Question: So I have this code :
'''
if($farateze_dec == 0 or $farateze_dec == NULL)
{
$mediageneraladecembrie = VOID;
}
elseif($cuteze_dec == 9 or $cuteze_dec == NULL)
{
$mediageneraladecembrie = VOID;
}
else
{
$mediageneraladecembrie = round(($farateze_dec + $cuteze_dec) / ($numar_note_fara_teza_dec + $numar_note_cu_teza_dec),2);
}
//MEDIA PE Decembrie!
/* pChart library inclusions */
include("class/pData.class.php");
include("class/pDraw.class.php");
include("class/pImage.class.php");
/* Create and populate the pData object */
$MyData = new pData();
$MyData->addPoints(array(1,2,VOID,$mediageneraladecembrie,3,2,1,2), "Probe 1");
'''
Which outputs this:

I tried to set $mediageneraladecembrie to be equal to 'VOID', but it still doesn't work. Anyone knows how to do it?
I need it to be like so, in case the database doesn't contains any values for the specified month.
Thanks!
LATER EDIT: If i declare the variable like '$mediageneraladecembrie == VOID', then it works, but gives this error 'Notice: Use of undefined constant VOID - assumed 'VOID' in C:\wamp\www\pgn\mu.php on line 887'
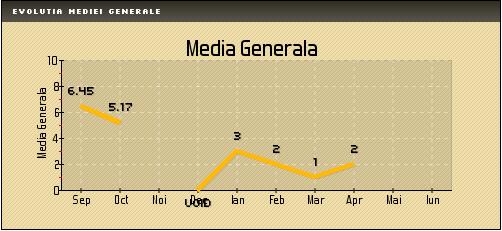
Answer: So I finally managed to do it. I changed the following line in the file "/class/pData.class.php":
'''
define("VOID", 0.123456789) to define("VOID" , 'VOID');
'''
So now, if a variable has the value 'void' it will not appear in the graph.
Posting this answer hoping that it will help someone else in the same situation!